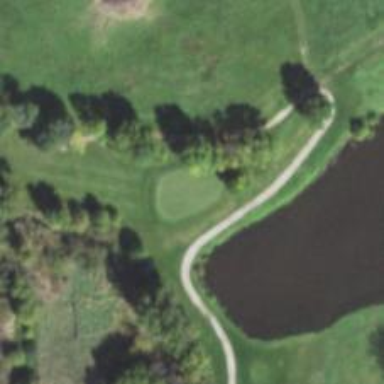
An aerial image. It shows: View of golf hole.